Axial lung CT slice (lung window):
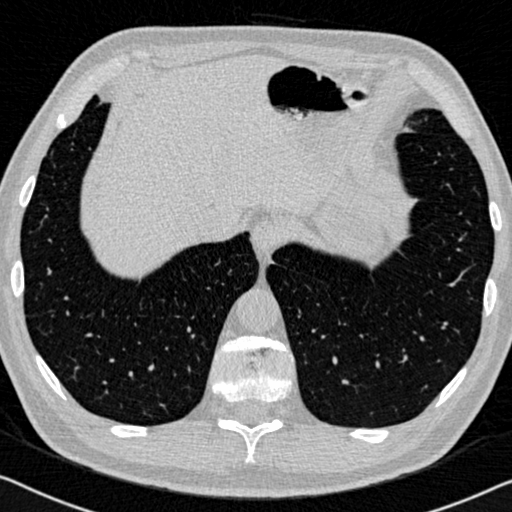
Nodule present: no